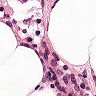
Metastatic tissue present: no